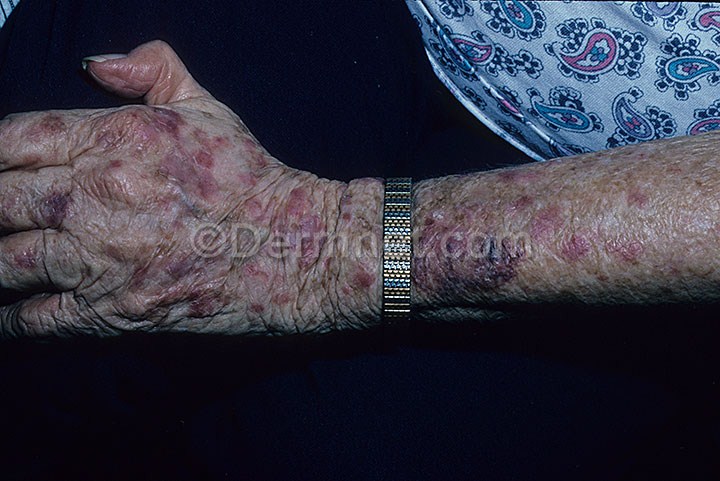
Disease: Exanthems and Drug Eruptions